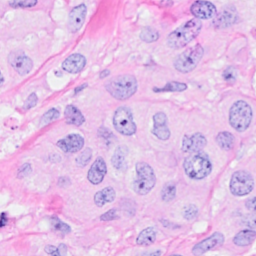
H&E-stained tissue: Breast